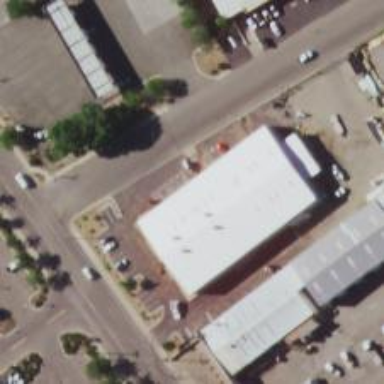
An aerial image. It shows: Warehouse building.